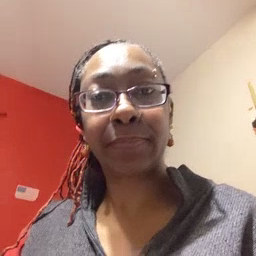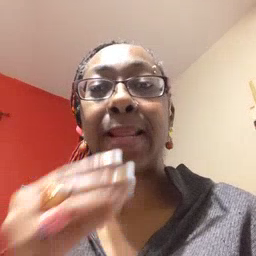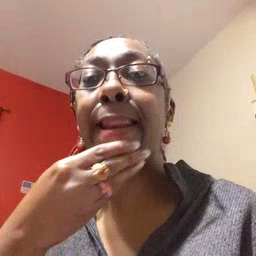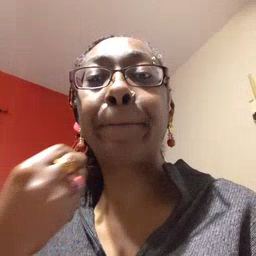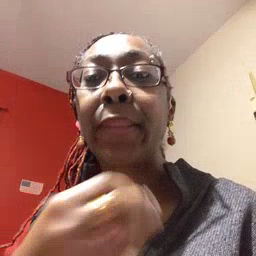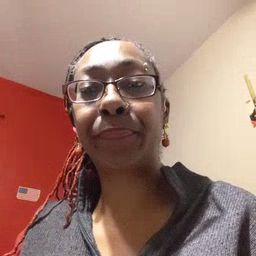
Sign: napkin